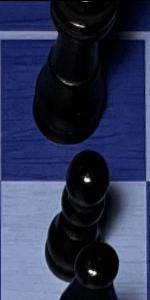
Label: Pawn_Black